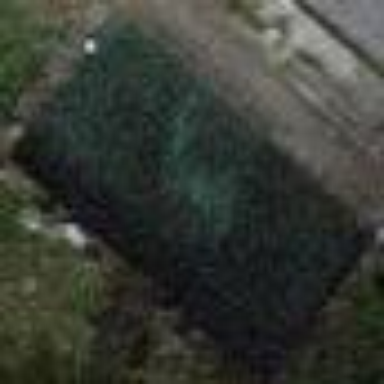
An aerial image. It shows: Swimming pool located in leisure land.